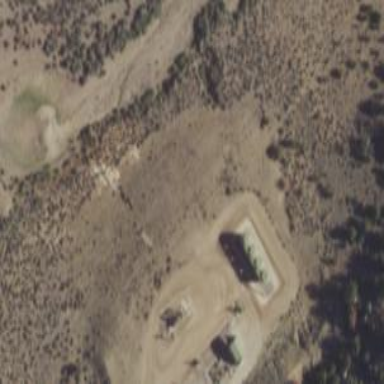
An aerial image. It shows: Storage tank with man-made structure.